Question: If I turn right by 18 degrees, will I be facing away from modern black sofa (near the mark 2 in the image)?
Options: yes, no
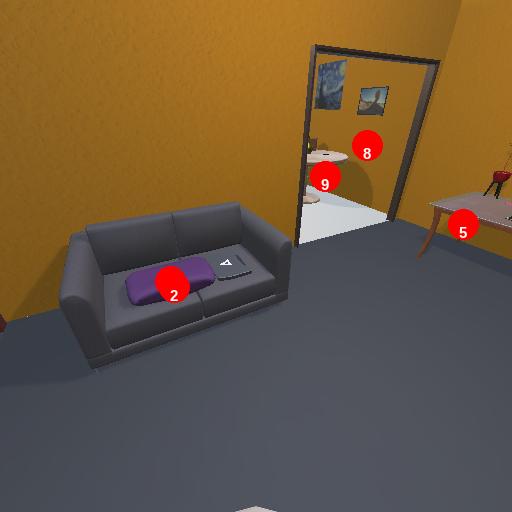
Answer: yes